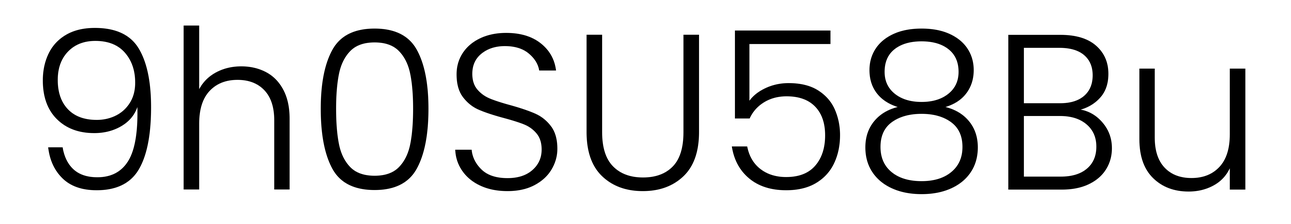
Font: Poppins-Light